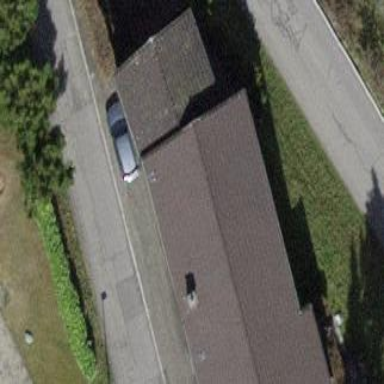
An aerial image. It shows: Detached building.